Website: crate-barrel
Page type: account-selection
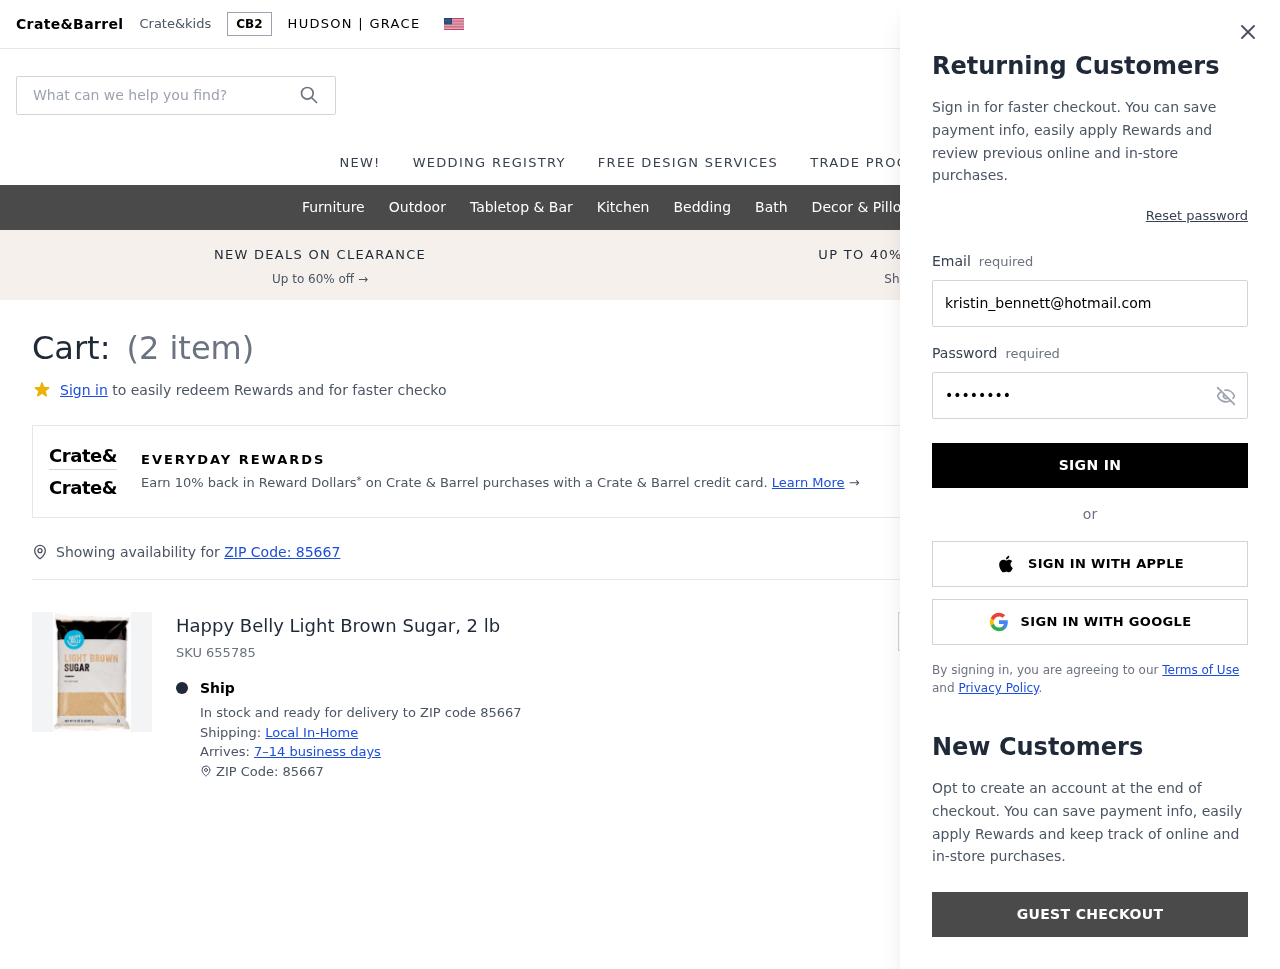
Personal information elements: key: PII_EMAIL
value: kristin_bennett@hotmail.com
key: PII_POSTCODE
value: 85667
Product elements: key: PRODUCT1_NAME
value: Happy Belly Light Brown Sugar, 2 lb
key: PRODUCT1_QUANTITY
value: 2
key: PRODUCT1_SKU
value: SKU 655785
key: PRODUCT1_ORIGINAL_PRICE
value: $27.24
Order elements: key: ORDER_NUM_ITEMS
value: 2
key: ORDER_SUBTOTAL
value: $43.58
Search elements: key: HEADER_SEARCH
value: What can we help you find?